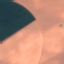
Label: AnnualCrop